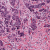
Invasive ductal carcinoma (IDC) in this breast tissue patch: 1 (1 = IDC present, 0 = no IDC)